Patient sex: M
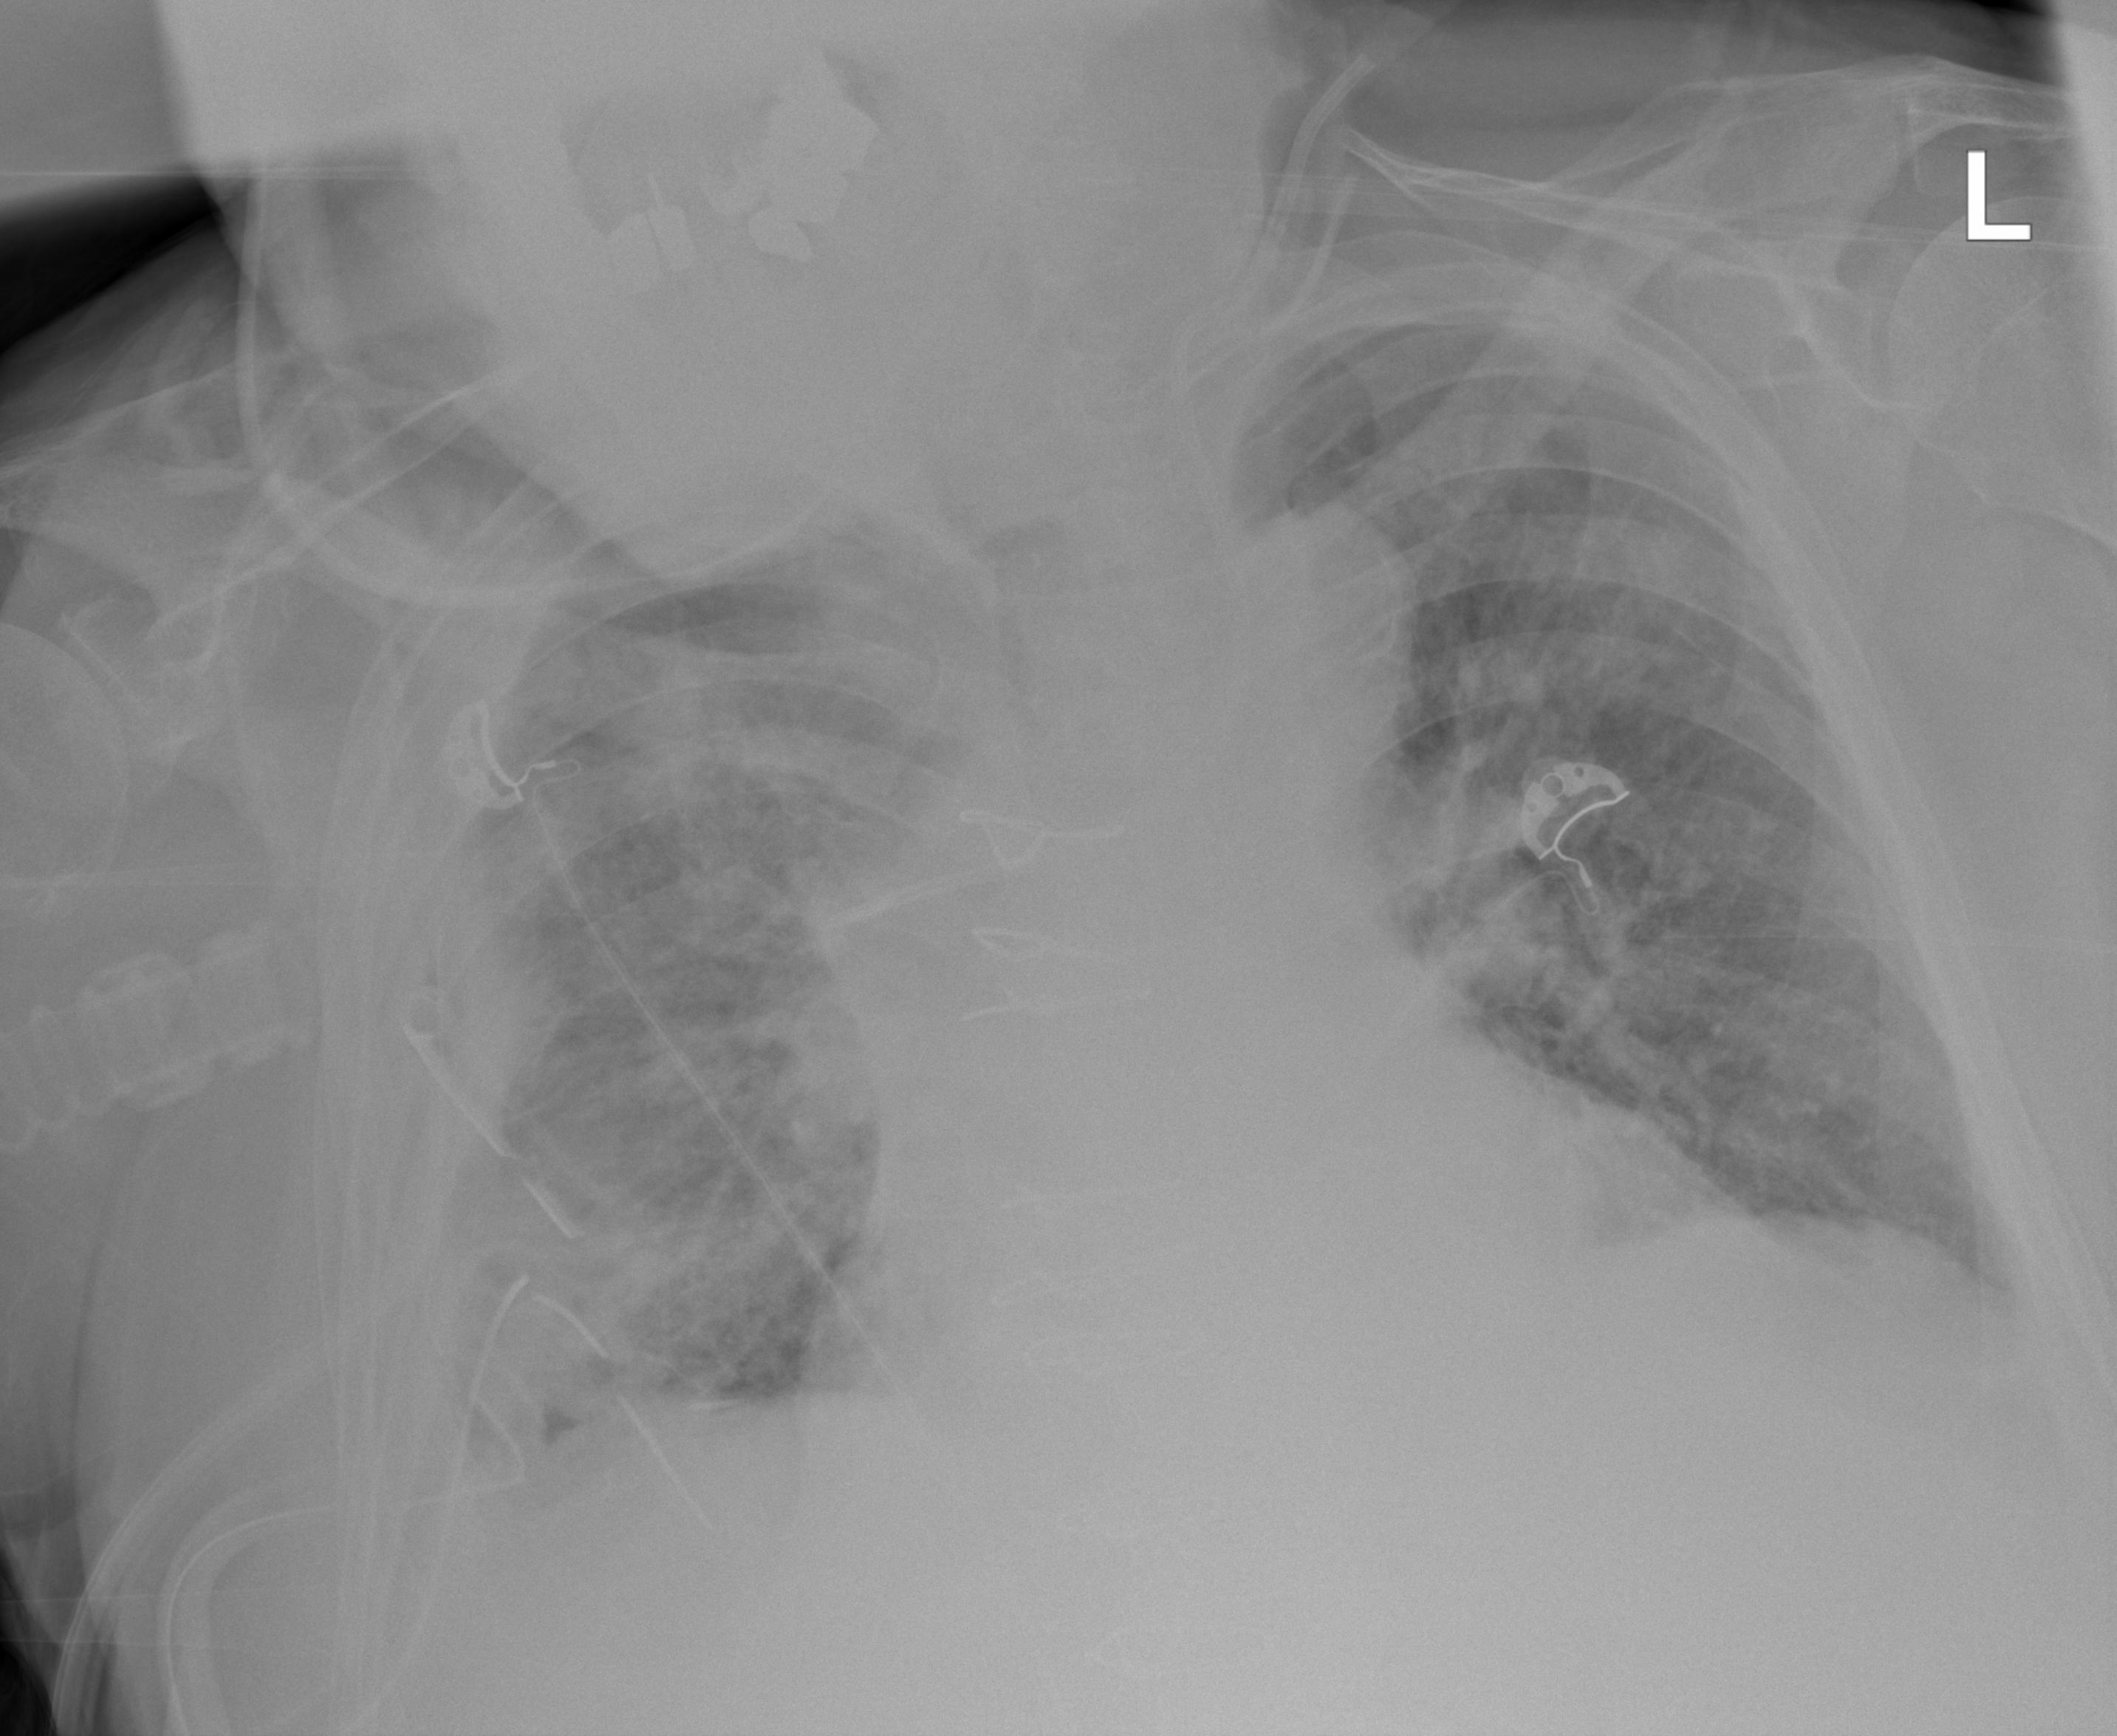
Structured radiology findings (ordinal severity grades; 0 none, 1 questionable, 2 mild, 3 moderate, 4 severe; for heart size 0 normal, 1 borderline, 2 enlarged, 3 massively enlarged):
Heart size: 2
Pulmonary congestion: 3
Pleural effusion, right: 2
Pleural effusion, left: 2
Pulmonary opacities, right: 3
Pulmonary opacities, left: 2
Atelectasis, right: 2
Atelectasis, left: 2